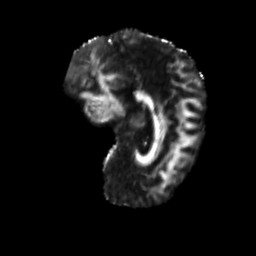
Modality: FA
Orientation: sagittal
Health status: ill
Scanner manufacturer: siemens
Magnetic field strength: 3 T
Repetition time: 6.7 s
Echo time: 0.1 s